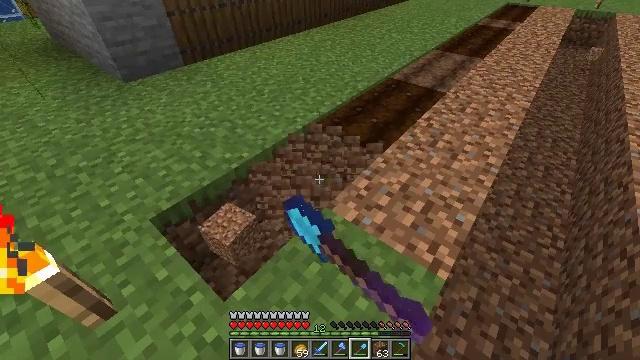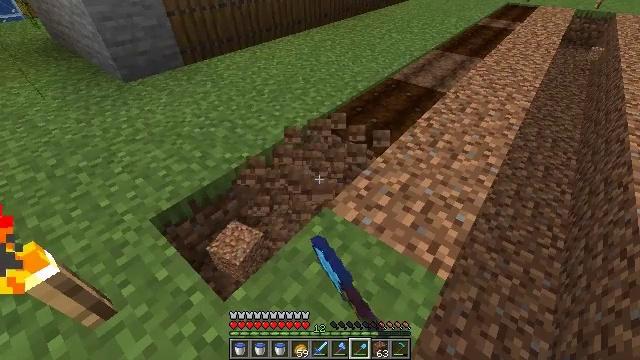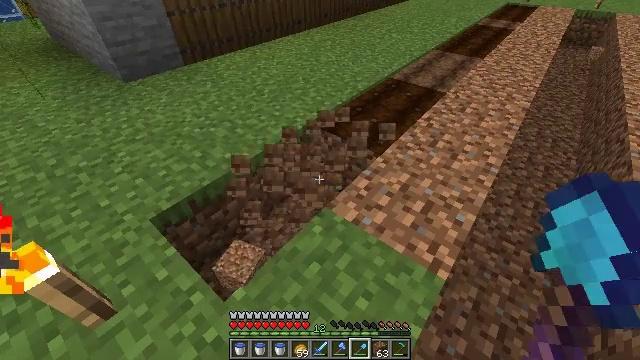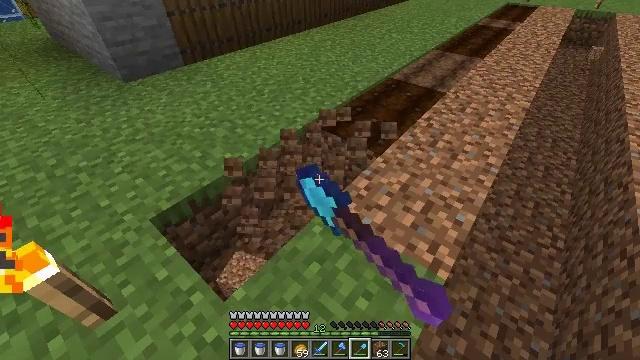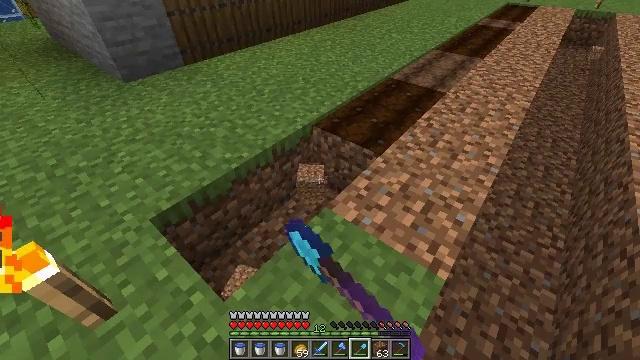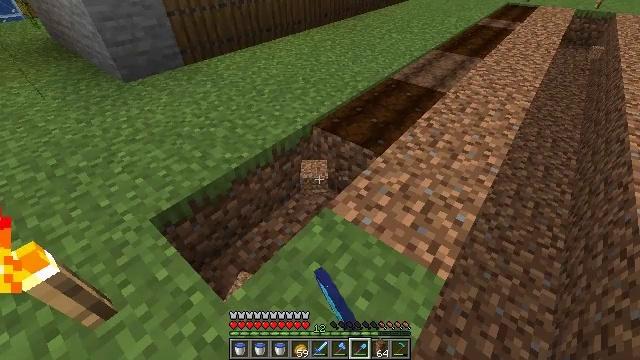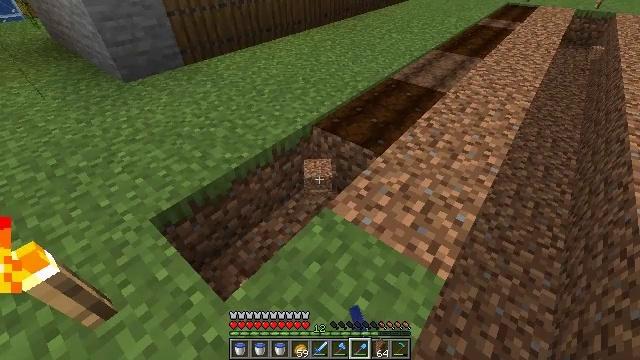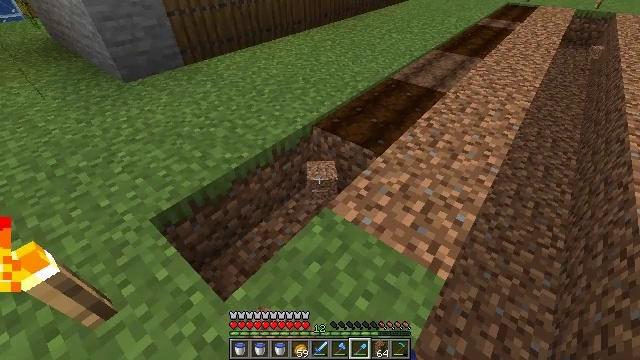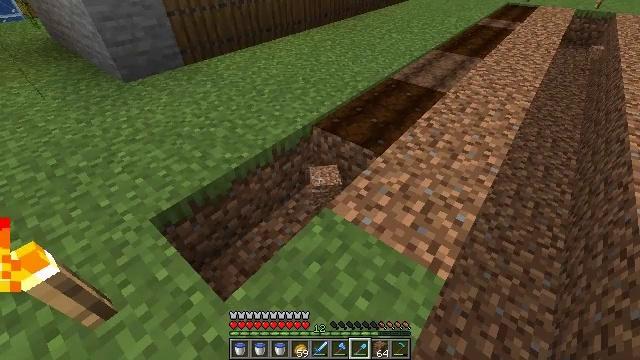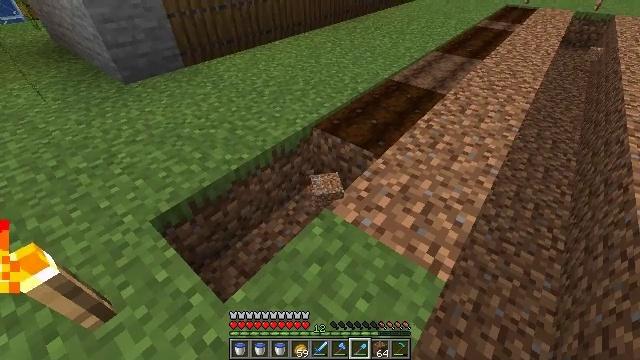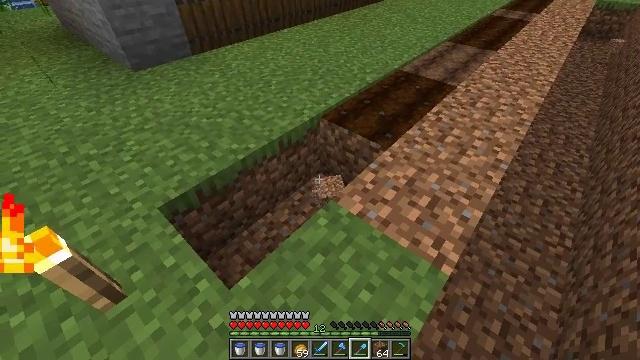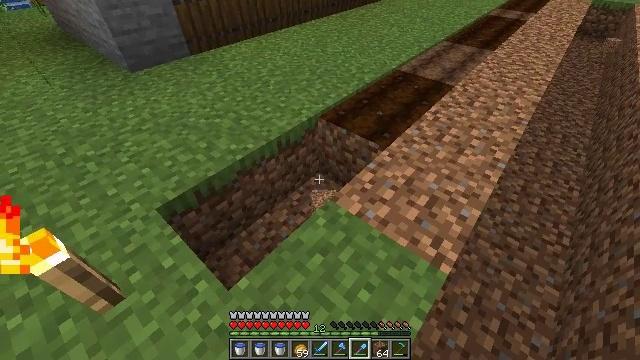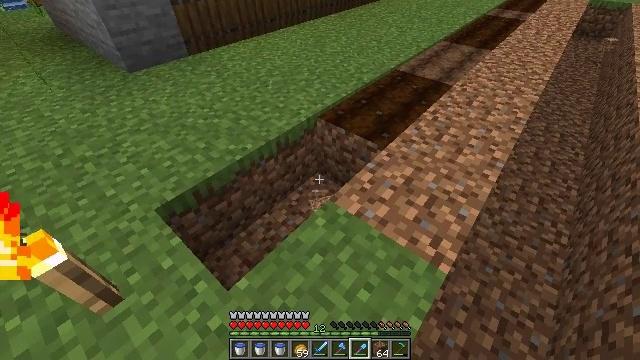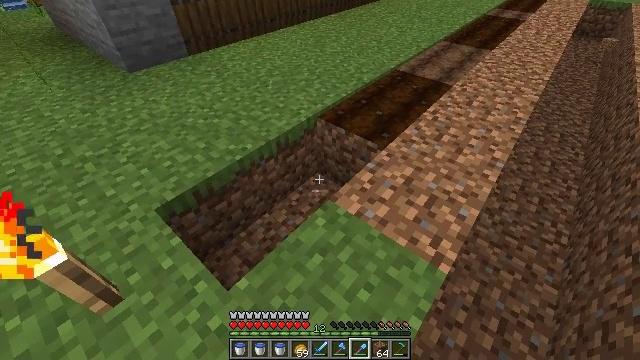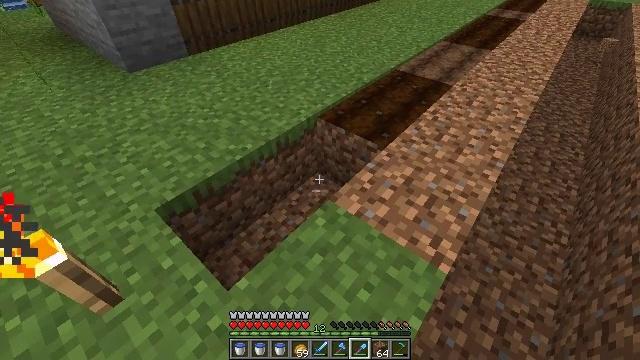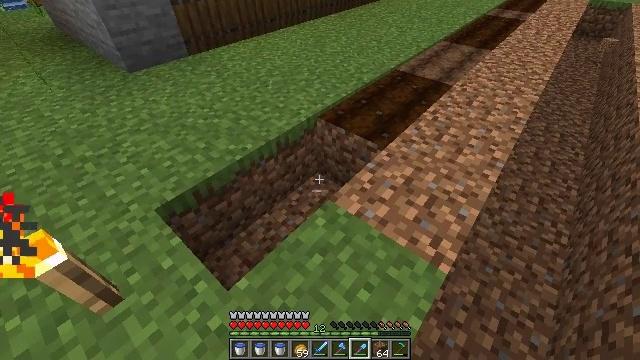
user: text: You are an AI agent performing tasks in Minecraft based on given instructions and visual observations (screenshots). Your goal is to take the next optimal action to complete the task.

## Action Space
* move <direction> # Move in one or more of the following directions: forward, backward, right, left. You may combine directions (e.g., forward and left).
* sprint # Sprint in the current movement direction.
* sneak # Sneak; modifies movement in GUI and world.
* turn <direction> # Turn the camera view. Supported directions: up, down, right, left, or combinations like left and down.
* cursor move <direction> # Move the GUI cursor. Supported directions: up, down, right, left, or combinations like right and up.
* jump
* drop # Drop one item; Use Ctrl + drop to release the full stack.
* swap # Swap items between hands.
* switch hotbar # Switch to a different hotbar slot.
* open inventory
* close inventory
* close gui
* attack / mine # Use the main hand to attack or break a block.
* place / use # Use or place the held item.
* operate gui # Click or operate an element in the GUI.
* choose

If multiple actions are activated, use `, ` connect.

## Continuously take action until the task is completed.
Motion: motion action
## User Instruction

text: Harvest farmland back to plain soil.
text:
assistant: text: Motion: attack / mine
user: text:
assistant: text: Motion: attack / mine
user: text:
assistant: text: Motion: attack / mine
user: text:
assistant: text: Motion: attack / mine
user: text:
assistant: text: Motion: no_op
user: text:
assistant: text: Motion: no_op
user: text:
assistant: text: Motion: no_op
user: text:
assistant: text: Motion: no_op
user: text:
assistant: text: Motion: no_op
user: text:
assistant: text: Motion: turn left and down
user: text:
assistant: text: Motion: no_op
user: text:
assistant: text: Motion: no_op
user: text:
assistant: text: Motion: no_op
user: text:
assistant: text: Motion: no_op
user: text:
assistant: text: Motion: no_op
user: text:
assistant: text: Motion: no_op
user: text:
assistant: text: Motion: no_op
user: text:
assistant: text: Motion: no_op
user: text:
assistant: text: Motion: turn left
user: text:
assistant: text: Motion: no_op
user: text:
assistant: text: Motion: no_op
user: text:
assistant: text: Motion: no_op
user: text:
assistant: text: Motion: no_op
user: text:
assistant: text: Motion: no_op
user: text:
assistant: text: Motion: no_op
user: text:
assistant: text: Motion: no_op
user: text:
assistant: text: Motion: no_op
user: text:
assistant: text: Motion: no_op
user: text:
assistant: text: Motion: no_op
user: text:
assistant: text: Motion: no_op